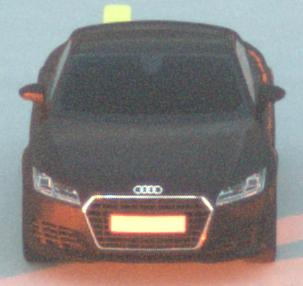
Make: Audi
Model: TT Coupé 1.8 TFSI
Detailed model: TT (8S) Coupé
Model produced from: 2015/08
Model produced until: 2018/06
Doors: 3
Color: black
Road condition: dry road
Daytime: sunrise or sunset
Contrast: medium contrast